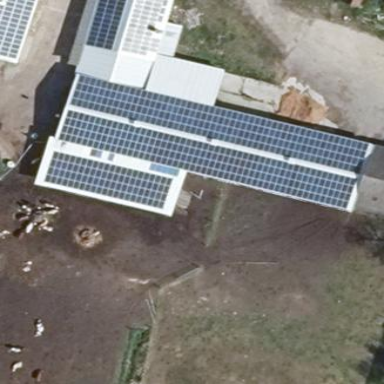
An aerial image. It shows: Gabled roof of grey-colored farm auxiliary building with its roof oriented along the structure.